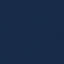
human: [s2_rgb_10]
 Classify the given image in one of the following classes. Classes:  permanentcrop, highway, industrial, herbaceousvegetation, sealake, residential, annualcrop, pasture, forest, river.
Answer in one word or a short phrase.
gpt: SeaLake